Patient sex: M
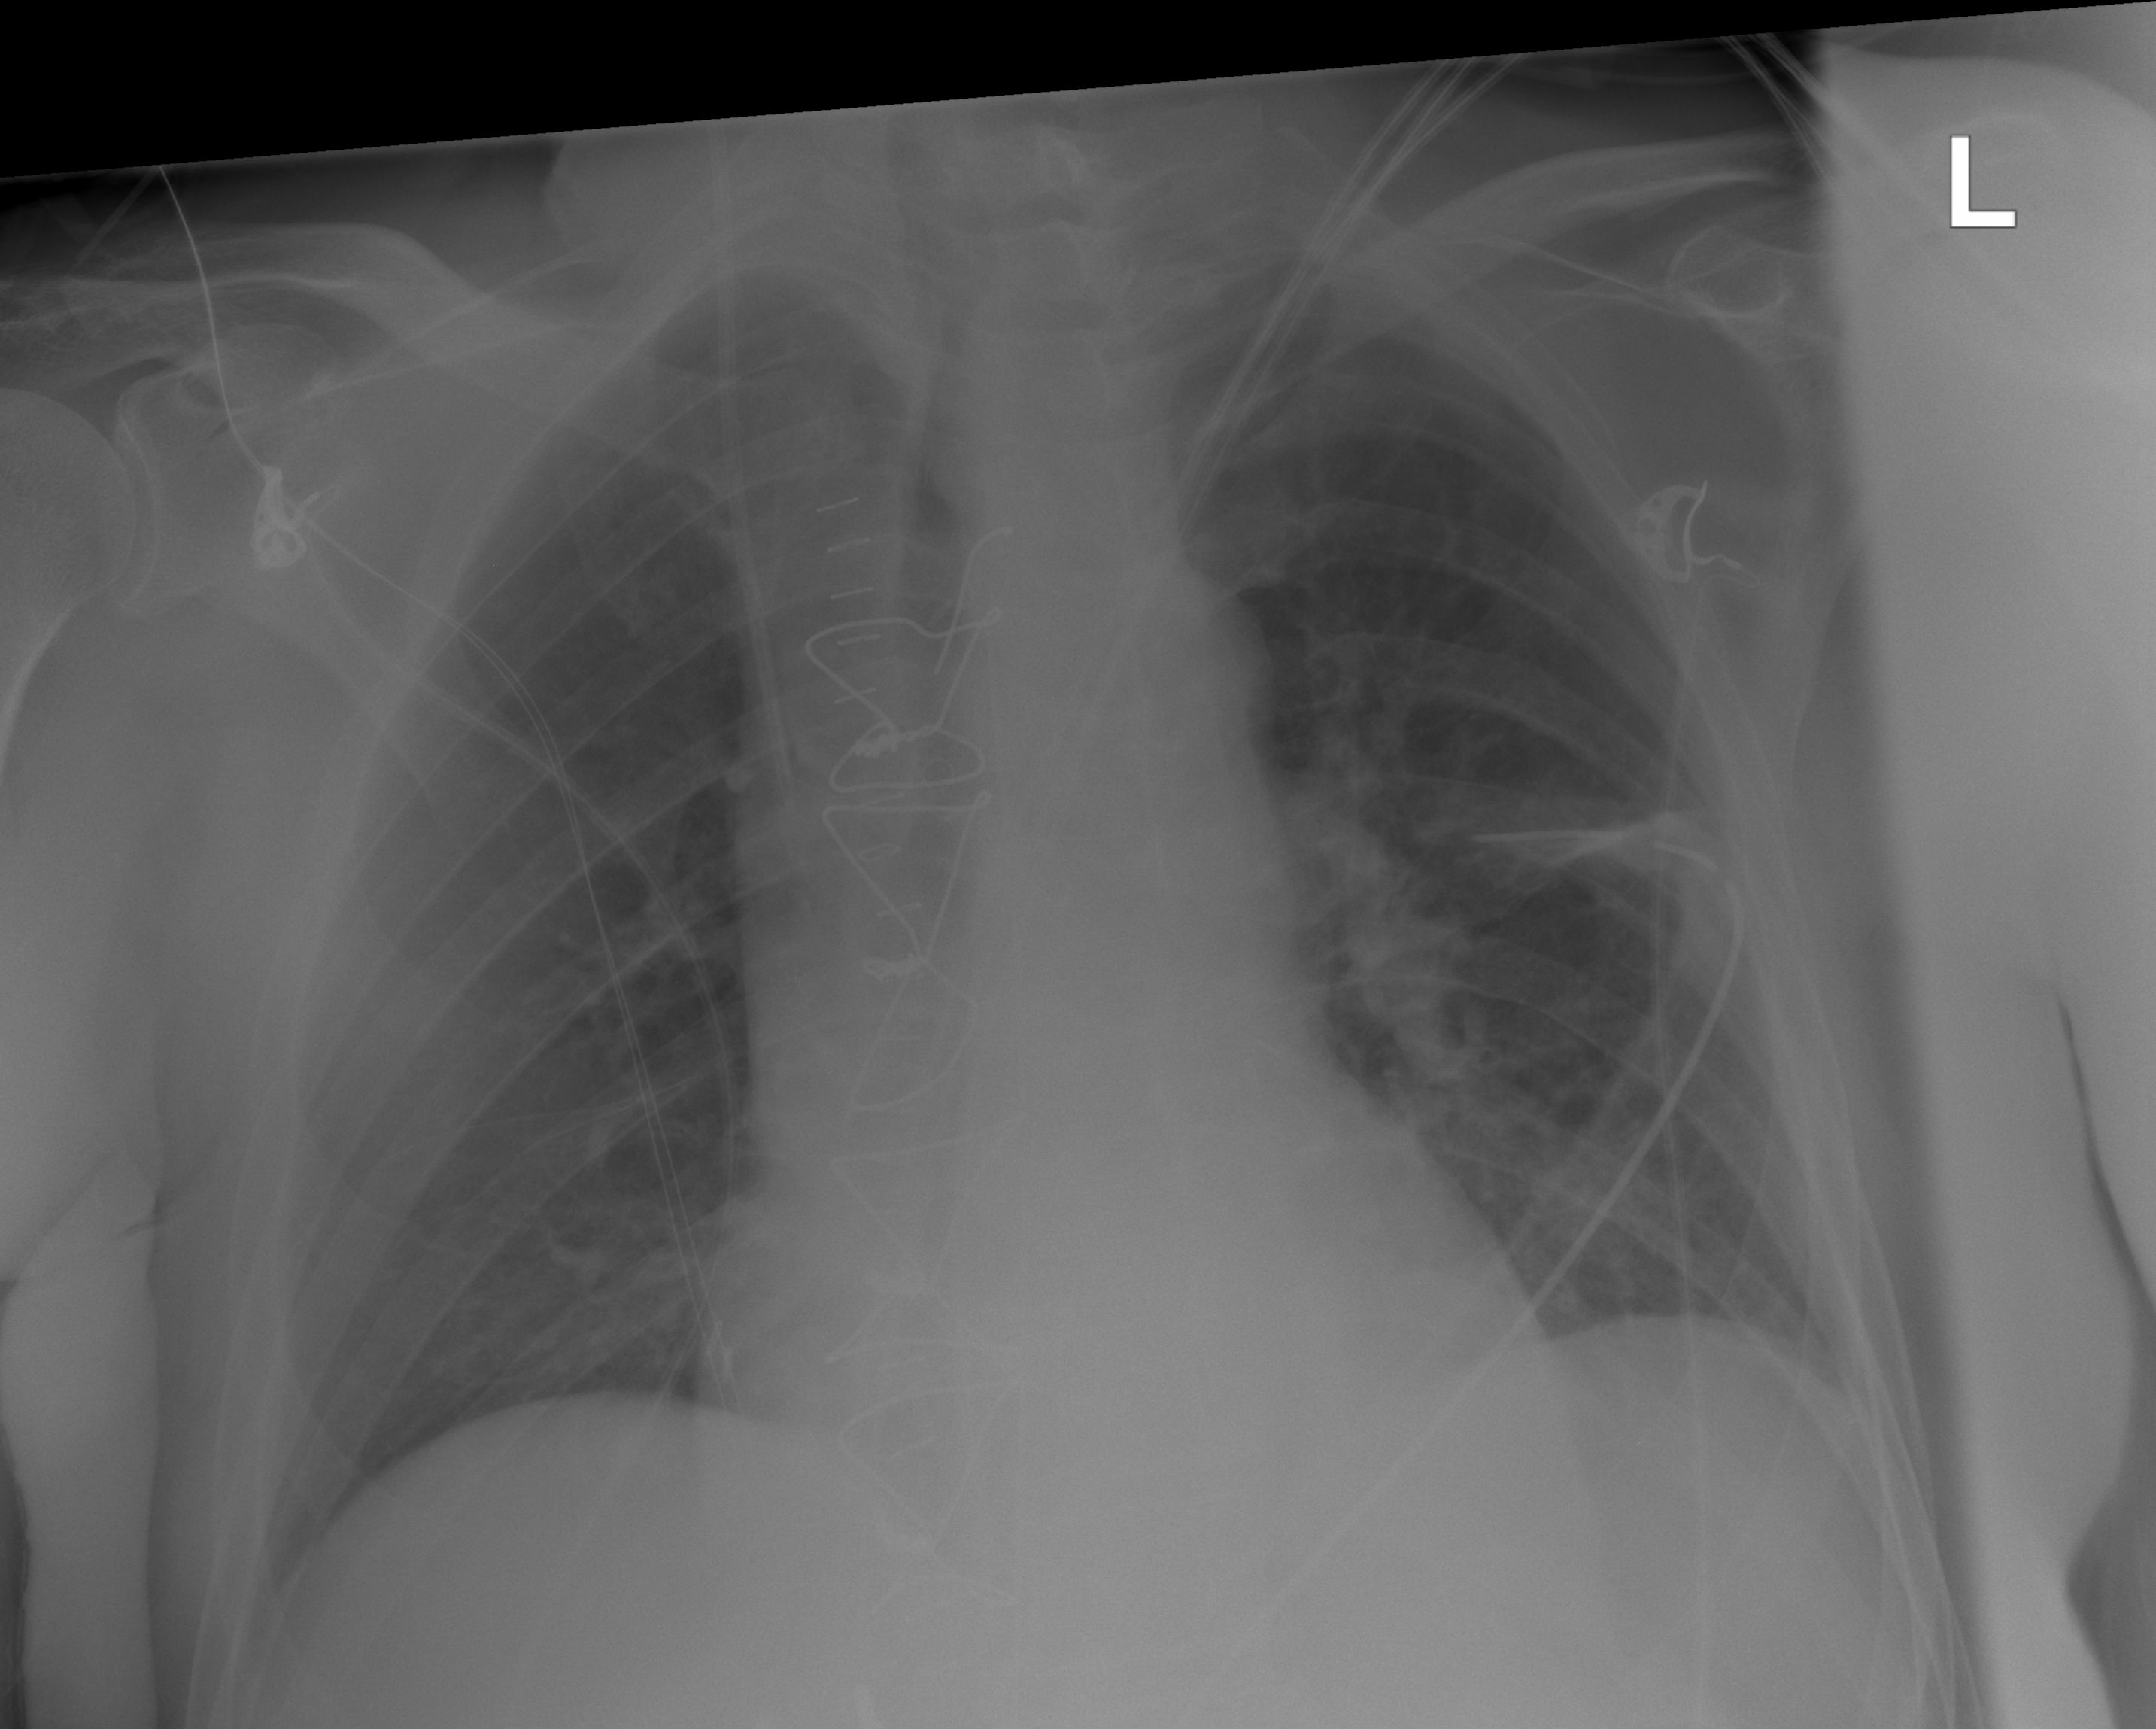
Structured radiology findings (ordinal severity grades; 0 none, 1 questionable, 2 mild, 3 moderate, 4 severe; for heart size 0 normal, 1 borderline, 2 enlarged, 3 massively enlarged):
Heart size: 0
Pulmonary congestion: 1
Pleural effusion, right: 0
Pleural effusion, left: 0
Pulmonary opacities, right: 0
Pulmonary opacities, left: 0
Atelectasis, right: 1
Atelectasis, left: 1